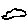
Label: cloud